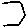
Label: hexagon